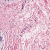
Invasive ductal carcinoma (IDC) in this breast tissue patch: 0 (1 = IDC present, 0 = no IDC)